Field crop: tomato
Growth stage: 1
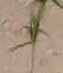
Species: cyperus